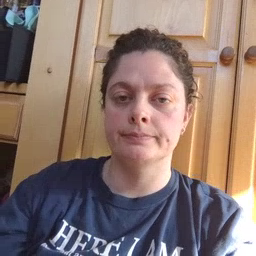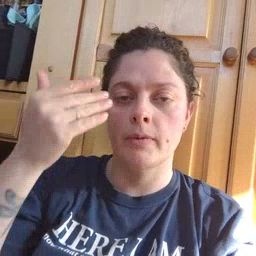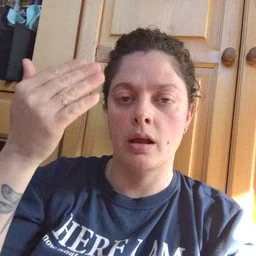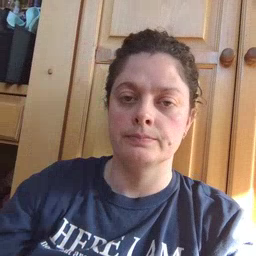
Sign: flag